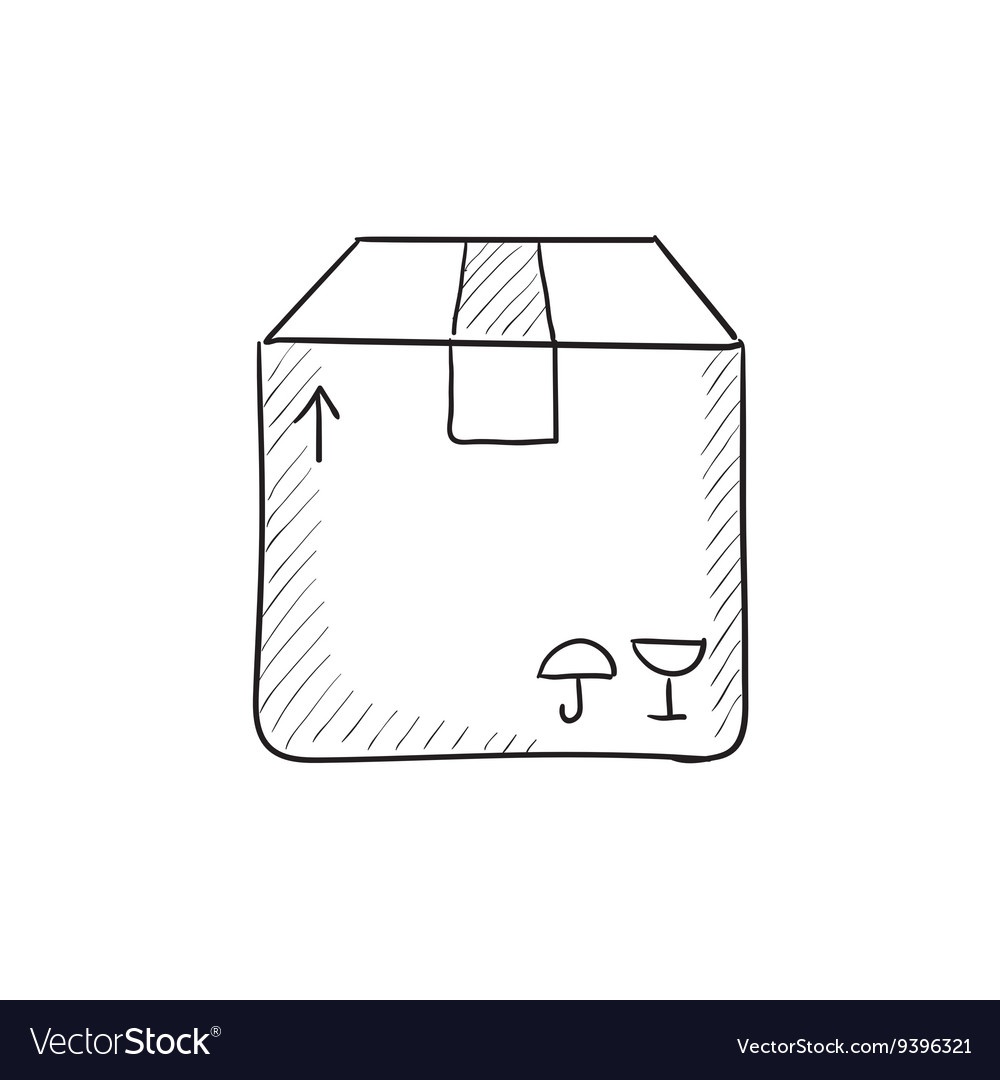
Label: carton